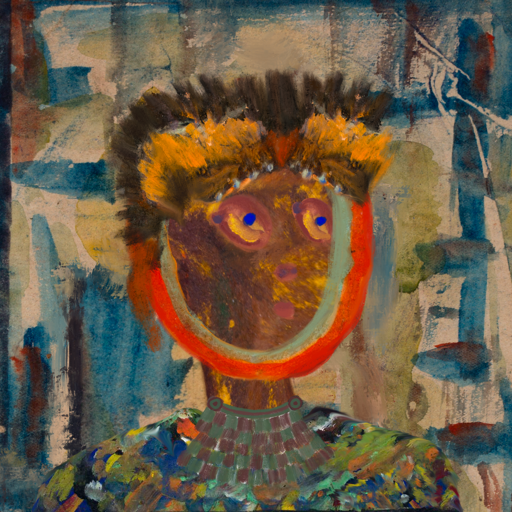
Background: Orphan, Head And Neck Side: Comrade, Face Side: Mother_And_Son_Son, Bust: An_Impression, Hair Side: Sisters, Head Accessory: Gypsy_Queen, Second Necklace: After_Raid, Necklace: Blank, Baby: Blank